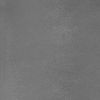
Atmospheric dust classification: dusty